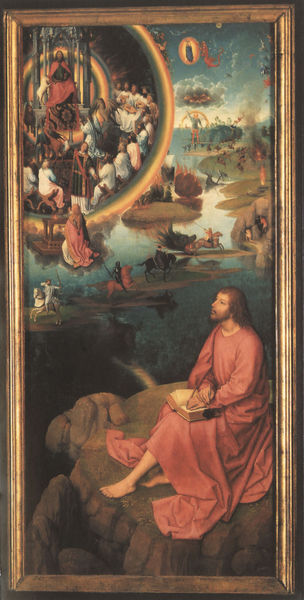
Titel: Altar des Johannes der Täufer und Johannes Evangelist
Künstler: Hans Memling
Standort: Brügge, Sint-Janshospitaal (EU - B)
Institution: Brügge, Memlingmuseum
Schlagwörter: felsen, gemälde, himmel, mann, meer, wasser, fluss, sitzen, säule, säulen, rot, johannes, mensch, rahmen, insel, mantel, rosa, pferd, pferde, reiter, reiten, thron, lesen, gedanken, paradies, buch, denken, traum, beten, ritter, jesus, schreiben, apokalypse, erscheinung, hochkant, schreiber, jünger, anbetung, träumen, phantasie, adam und eva, fantasie, einhorn, apostel, evangelist, muttergottes, inselgruppe, sieben reiter